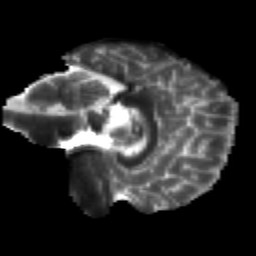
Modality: T2w
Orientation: sagittal
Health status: healthy
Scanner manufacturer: siemens
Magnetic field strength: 3 T
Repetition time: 12 s
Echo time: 0.092 s